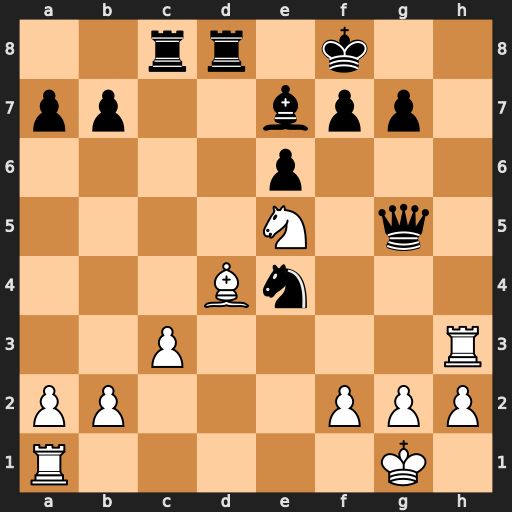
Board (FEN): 2rr1k2/pp2bpp1/4p3/4N1q1/3Bn3/2P4R/PP3PPP/R5K1
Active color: w
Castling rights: -
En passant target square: -
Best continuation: Rh8#